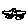
Label: car